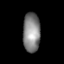
Tissue: lung
Cell type: Epithelial cells
Senescence score: 0.1712
Nuclear area (px): 667
Mean DAPI intensity: 132.45